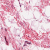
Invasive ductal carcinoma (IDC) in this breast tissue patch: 0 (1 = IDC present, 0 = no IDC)